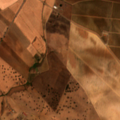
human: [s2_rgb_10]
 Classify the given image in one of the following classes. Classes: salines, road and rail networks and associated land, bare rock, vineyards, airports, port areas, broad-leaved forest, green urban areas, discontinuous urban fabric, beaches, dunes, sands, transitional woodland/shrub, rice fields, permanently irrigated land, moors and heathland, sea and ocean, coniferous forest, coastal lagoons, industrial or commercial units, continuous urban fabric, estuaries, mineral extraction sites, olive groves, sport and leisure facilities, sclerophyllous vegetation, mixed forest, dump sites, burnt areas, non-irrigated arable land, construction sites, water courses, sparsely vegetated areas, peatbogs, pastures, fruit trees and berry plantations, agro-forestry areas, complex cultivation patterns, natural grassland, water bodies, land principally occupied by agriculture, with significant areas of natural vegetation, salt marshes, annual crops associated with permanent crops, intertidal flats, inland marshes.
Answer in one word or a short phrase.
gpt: non-irrigated arable land, vineyards, agro-forestry areas